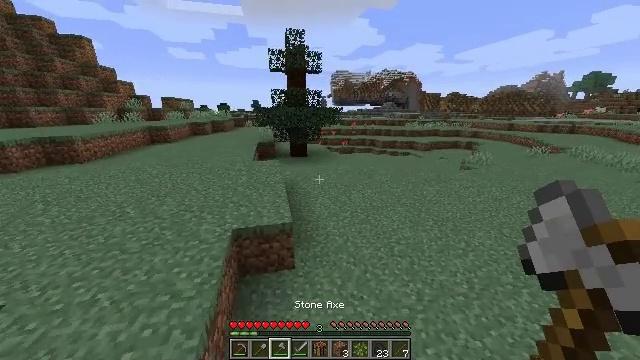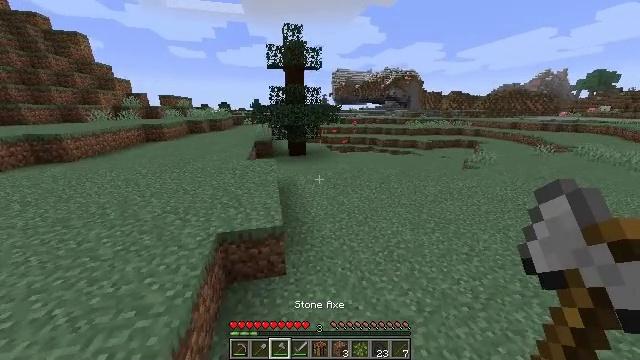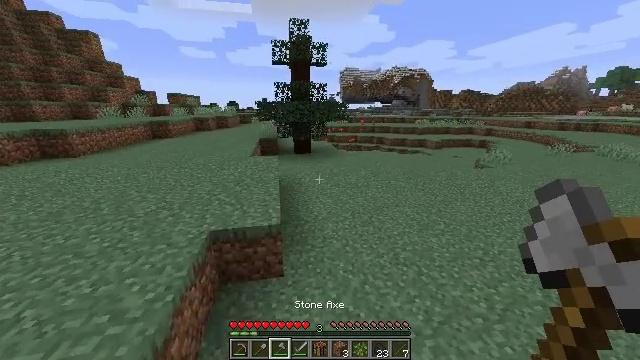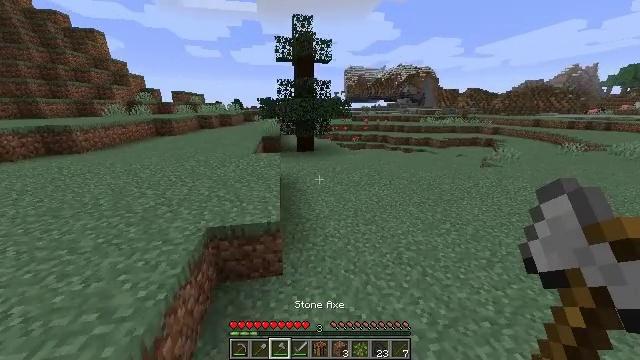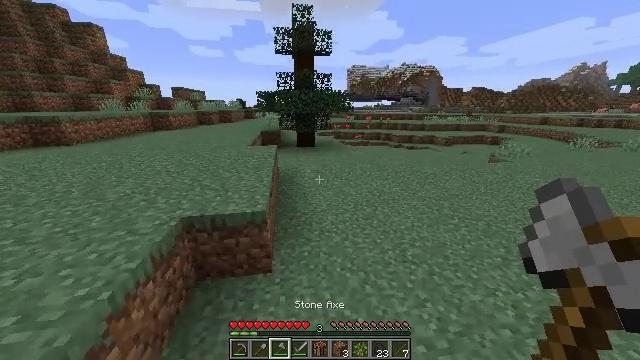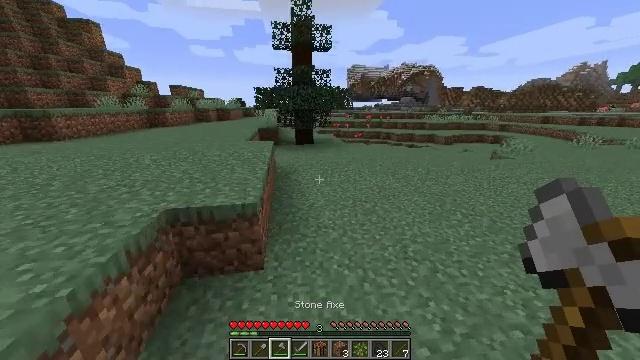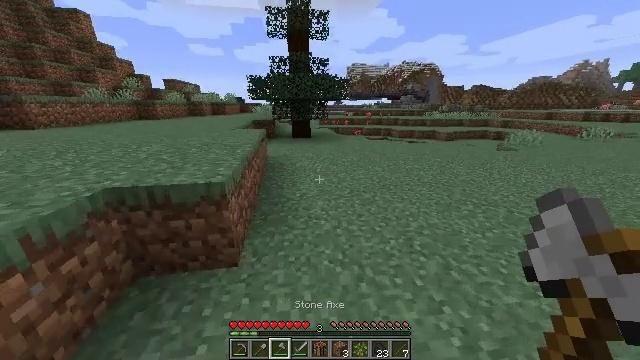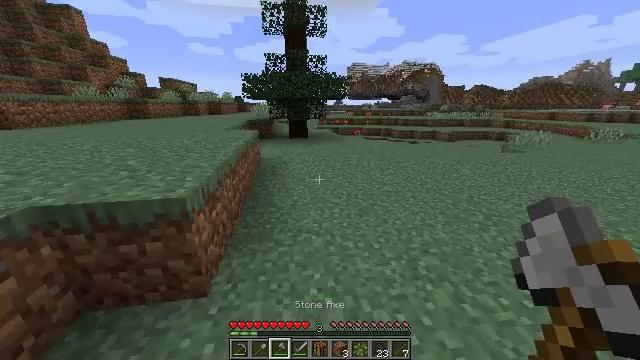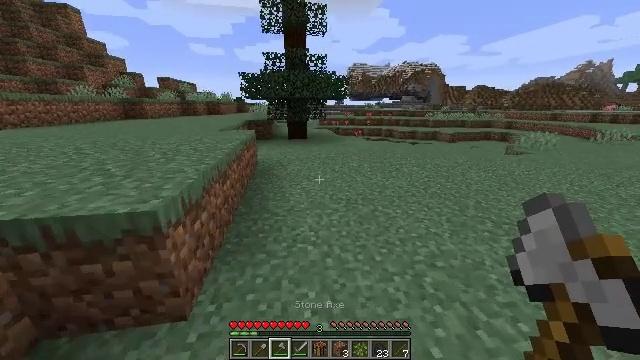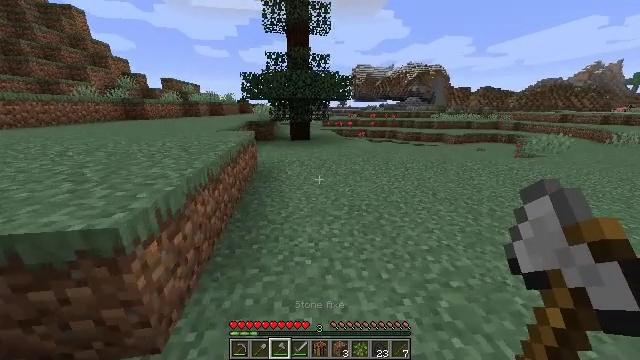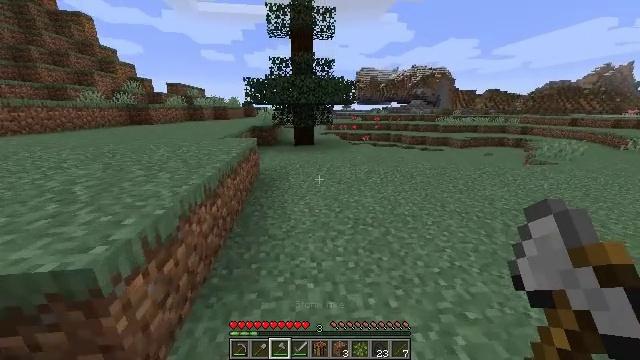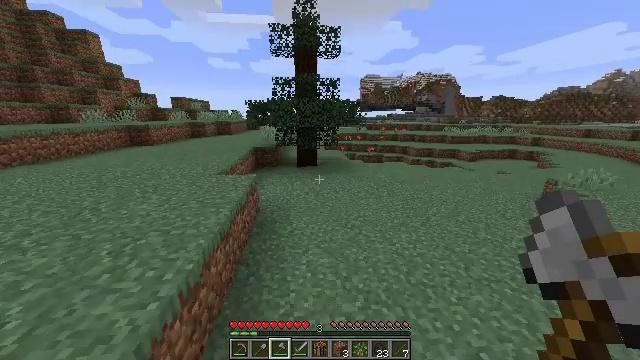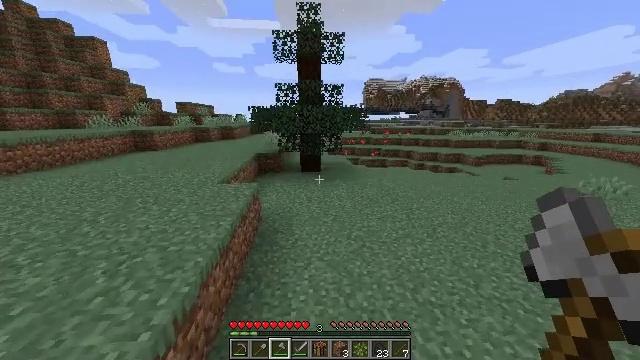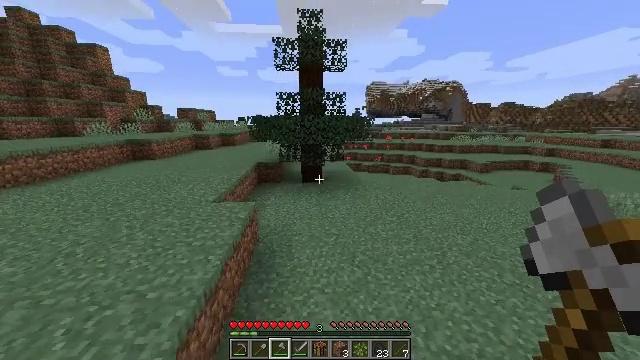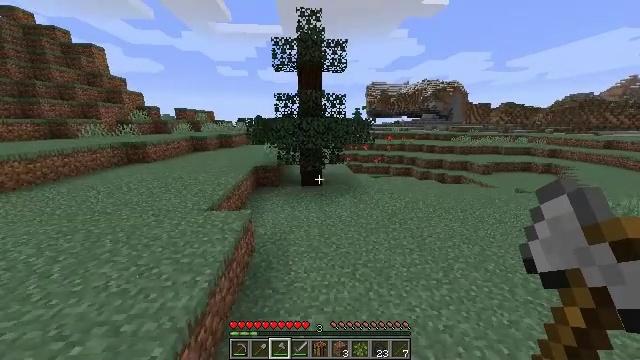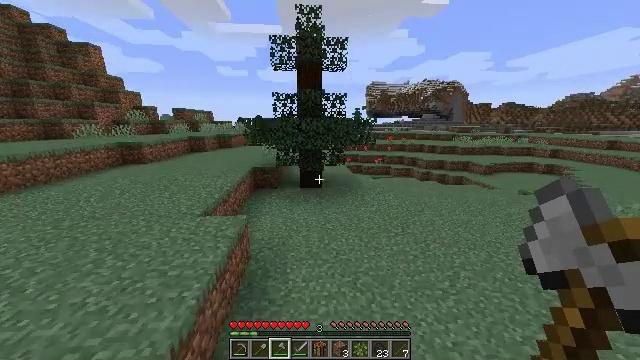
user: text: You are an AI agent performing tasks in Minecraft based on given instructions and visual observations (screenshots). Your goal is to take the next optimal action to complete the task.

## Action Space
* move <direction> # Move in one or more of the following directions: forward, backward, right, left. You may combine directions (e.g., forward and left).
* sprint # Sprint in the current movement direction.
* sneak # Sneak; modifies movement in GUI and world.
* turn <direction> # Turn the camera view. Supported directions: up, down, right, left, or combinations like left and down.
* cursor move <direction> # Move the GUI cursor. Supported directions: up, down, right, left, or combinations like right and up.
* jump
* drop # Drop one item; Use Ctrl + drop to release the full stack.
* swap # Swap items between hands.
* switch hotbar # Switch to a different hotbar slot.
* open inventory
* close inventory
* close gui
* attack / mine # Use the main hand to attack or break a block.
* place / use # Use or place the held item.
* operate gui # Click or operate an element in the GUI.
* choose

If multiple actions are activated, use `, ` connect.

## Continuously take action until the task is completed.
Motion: motion action
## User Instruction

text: Collect spruce leaves for landscaping.
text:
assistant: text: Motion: move forward, sprint
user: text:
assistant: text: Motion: move forward, sprint, turn left
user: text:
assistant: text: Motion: move forward, sprint, turn left
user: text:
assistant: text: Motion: move forward, sprint
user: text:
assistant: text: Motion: move forward, sprint
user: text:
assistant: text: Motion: move forward, sprint
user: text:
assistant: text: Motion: move forward, sprint
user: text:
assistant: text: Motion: move forward, sprint
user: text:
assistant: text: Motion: move forward, sprint
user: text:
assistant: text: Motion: move forward, sprint, turn left, jump
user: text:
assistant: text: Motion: move forward, sprint, turn left and up, jump
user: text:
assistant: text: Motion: move forward, sprint, jump
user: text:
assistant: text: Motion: move forward, sprint, jump
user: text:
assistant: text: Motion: move forward, sprint
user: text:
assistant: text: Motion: move forward, sprint
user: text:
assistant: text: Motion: move forward, sprint
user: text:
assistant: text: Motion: move forward, sprint
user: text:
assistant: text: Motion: move forward, sprint
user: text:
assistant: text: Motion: move forward, sprint
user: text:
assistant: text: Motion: move forward, sprint
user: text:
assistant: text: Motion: move forward, sprint
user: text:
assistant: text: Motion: move forward, sprint
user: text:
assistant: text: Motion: move forward, sprint, turn up
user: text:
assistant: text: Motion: move forward, sprint, turn left and up
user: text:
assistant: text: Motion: move forward, sprint, turn left and up
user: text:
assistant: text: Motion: move forward, sprint, turn up
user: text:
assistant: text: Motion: move forward
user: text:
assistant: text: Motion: move forward
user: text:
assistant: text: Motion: move forward
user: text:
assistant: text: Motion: move forward